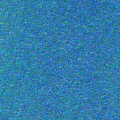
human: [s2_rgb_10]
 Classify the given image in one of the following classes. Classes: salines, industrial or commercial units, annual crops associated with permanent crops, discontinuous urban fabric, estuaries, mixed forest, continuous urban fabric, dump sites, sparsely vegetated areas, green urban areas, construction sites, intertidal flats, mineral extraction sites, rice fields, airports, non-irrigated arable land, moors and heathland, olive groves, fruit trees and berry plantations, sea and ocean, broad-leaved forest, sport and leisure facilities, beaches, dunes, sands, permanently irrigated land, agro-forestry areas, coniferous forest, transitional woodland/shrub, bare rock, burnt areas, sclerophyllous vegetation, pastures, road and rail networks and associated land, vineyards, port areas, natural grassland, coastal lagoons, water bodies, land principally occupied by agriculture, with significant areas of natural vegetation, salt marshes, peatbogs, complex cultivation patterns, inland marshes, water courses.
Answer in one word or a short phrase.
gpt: sea and ocean